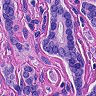
Metastatic tissue present: yes